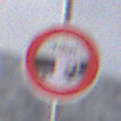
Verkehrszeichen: VerbotUnterschreitenMindestabstand
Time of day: MorningAfternoon
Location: Outdoor (Nature)
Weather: PartlyCloudy
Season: Winter
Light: Natural